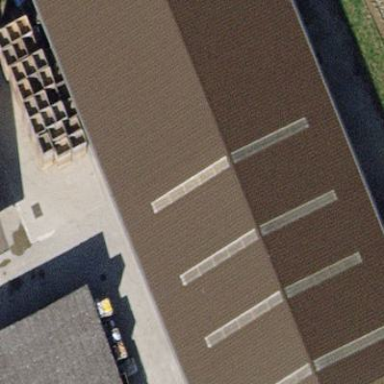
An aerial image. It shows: Farm auxiliary building with gabled roof.